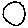
Label: circle